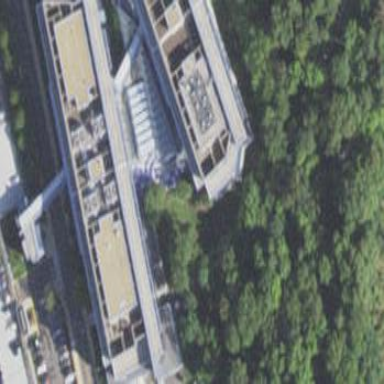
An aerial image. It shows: Government office building.